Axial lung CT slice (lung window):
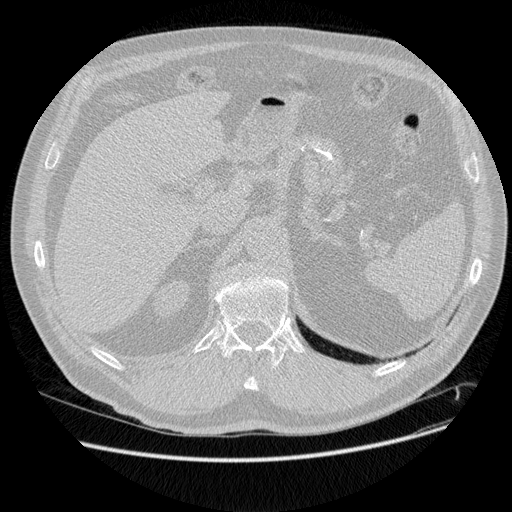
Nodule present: no